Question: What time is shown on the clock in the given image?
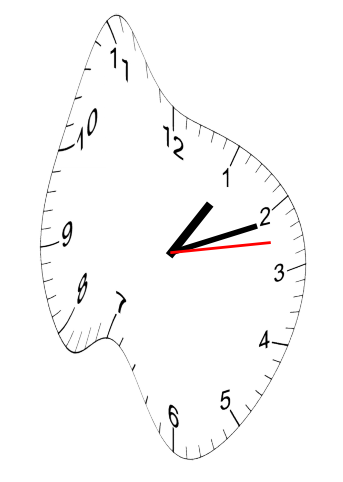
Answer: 01:11:13